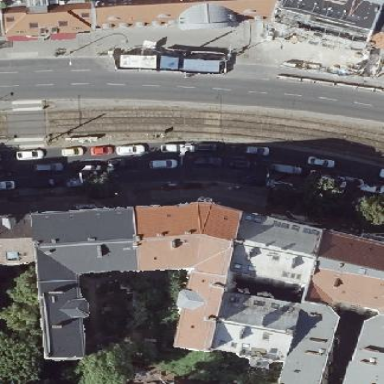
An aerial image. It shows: Apartment building with double saltbox roof shape.